Field crop: tomato
Growth stage: 2
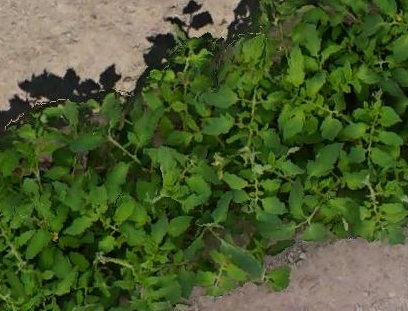
Species: tomato